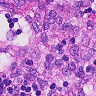
Metastatic tissue present: no